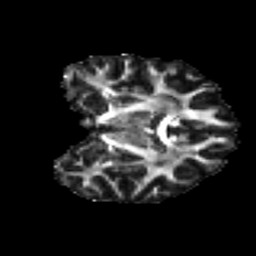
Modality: FA
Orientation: coronal
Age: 22
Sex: female
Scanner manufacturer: ge
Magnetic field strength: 3 T
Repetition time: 7.8 s
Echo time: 0.0606 s